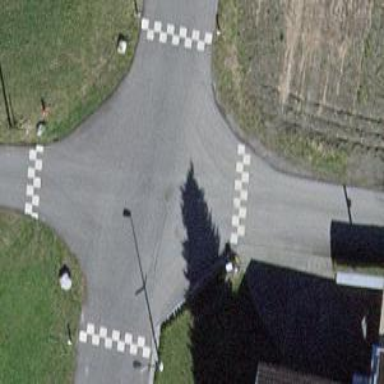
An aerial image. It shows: Traffic calming hump on the road.